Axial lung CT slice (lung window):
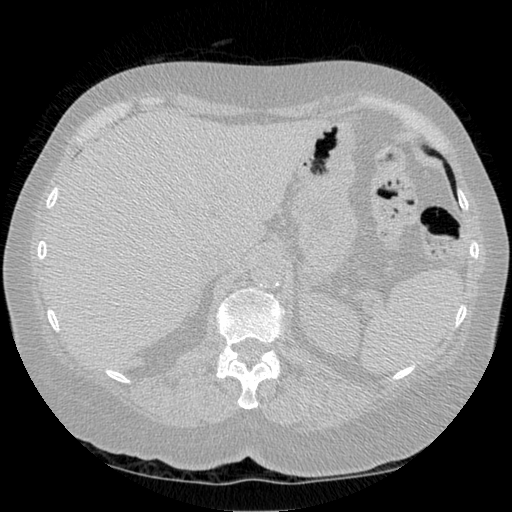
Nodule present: no